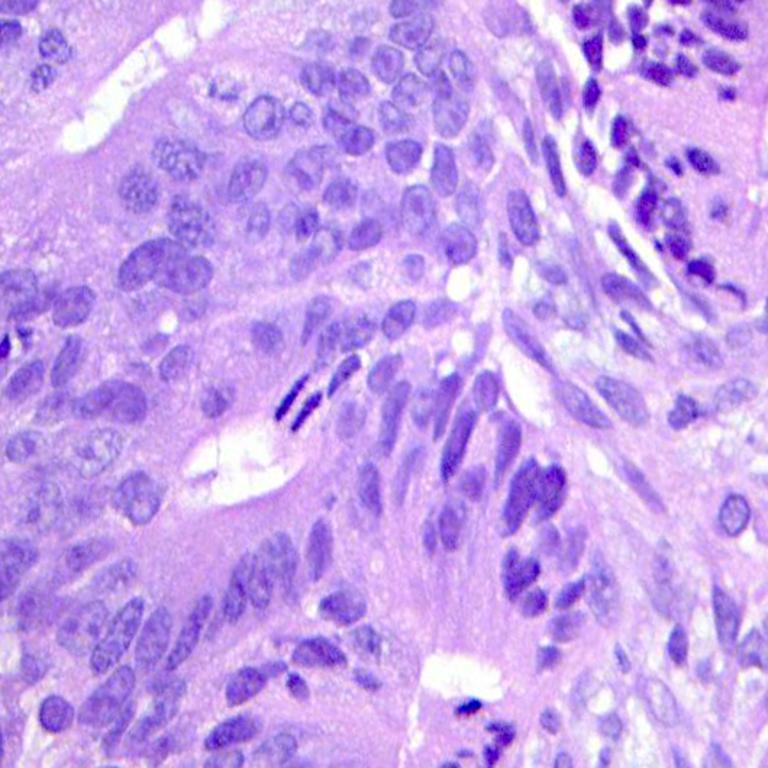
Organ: colon
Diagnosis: adenocarcinomas